Question: I am looking a way of creating excel vba for calculating average, depends upon another cell

In above picture, I want calculate average of those cell in column C, where A column has the name on it.In this case, average of cells C6,C7,C8 (and skip C9 and C10)because Name column (Column A) has data in only A6,A7,A8. While calculating I need to count 0 as well.
not getting a way to create formula, tried with 'averageif', but that only check for a specific data
can somebody give a hint to form the this vba function
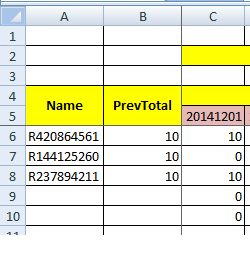
Answer: Try this:
'''
=(SUMPRODUCT(--(ISBLANK(A6:A10)=FALSE),--(C6:C10)))/COUNTA(A6:A10)
'''